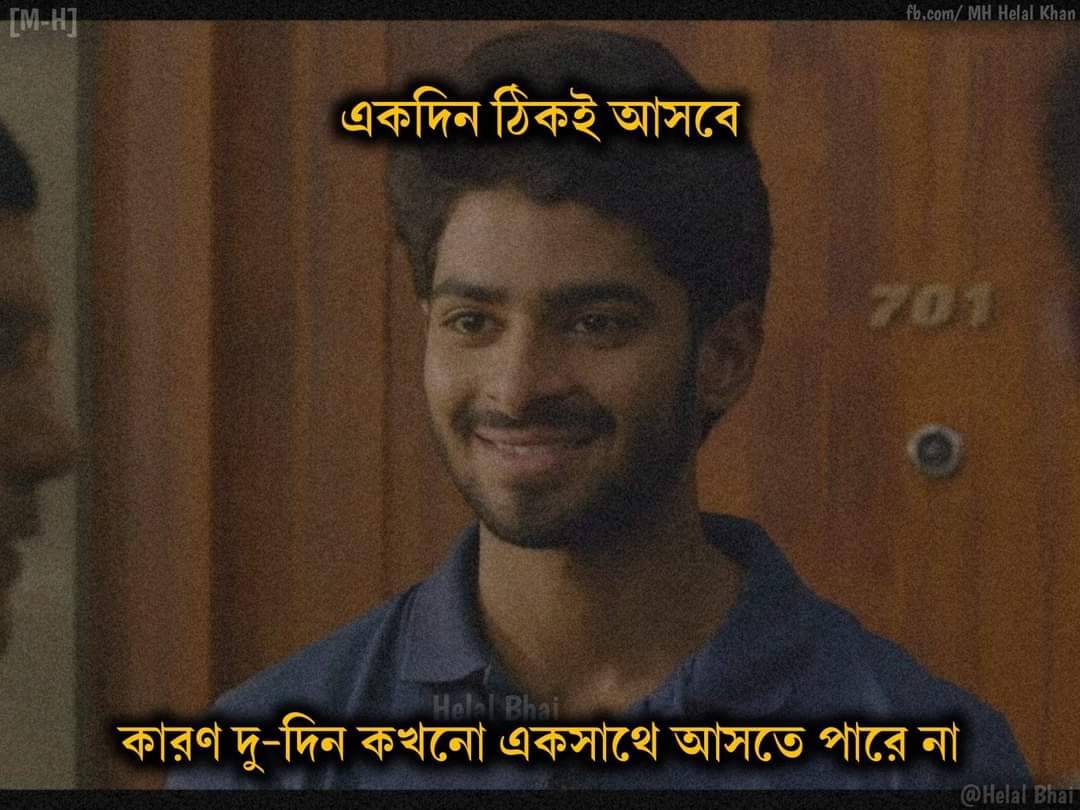
Text: একদিন ঠিকই আসবে কারণ দু দিন কখনো একসাথে আসতে পারে না
Label: Non Hate